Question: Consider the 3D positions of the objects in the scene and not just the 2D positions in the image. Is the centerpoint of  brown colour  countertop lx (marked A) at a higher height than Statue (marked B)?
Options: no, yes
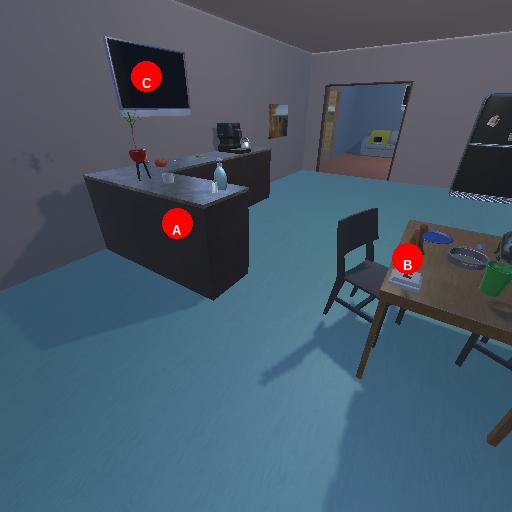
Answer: no